Question: I want to use meld as my diff tool for git.
If I configure my '.gitconfig' like this :
'''
[difftool]
prompt = false
[diff]
tool = meld
'''
and run command : '$ git difftool'
then git open a meld window for each file which have changes.
But I want one single window with all my files in the meld list box.
I have read a little about '-d' or '--dir-diff' option.
When I try : '$ git difftool -d'
then a single windows is opened with one directory tree in each meld part, but either contain empty directories.
I can not open my files from here.

For infomation :
'''
$ git --version
git version 1.9.1
$ meld --version
meld 1.8.4
$ lsb_release -d
Description: Ubuntu 14.04.2 LTS
'''
I am using 'git svn' too, but I don't think this is related in my problem; because as far as I understand git-svn, my directory work as a simple git directory.
Related questions :
<URL>
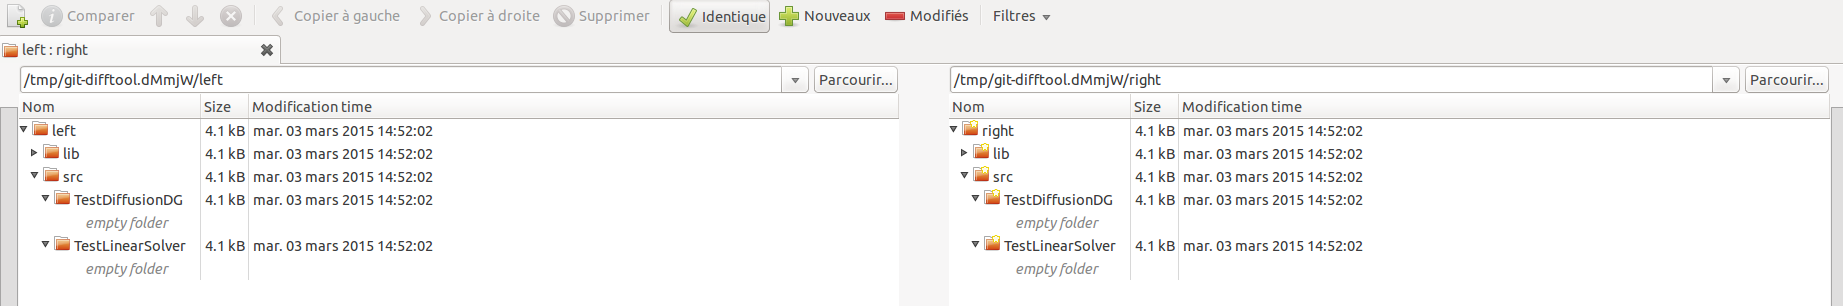
Answer: I fixed my problem by removing meld and use a new version (3.12.3) of it:
'sudo apt-get remove meld'
Now my '.gitconfig' is like :
'''
[difftool]
prompt = false
[diff]
tool = meld
guitool = meld
[difftool "meld"]
path = /home/me/App/meld/meld-3.12.3/bin/meld
'''
And the result from the folowing commands are :
- 'git diff'- 'git diff <myfile>''<myfile>'- 'git difftool <myfile>''<myfile>'- 'git difftool'- 'git difftool -d'
I have also add this line to my 'bash_alias' but I think it could work without.
'alias meld='/home/benjamin/Applications/meld/meld-3.12.3/bin/meld''